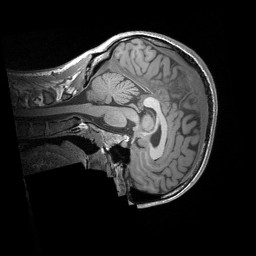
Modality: T1w
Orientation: sagittal
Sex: male
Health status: ill
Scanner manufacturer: siemens
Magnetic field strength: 3 T
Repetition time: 1.66 s
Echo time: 0.00254 s